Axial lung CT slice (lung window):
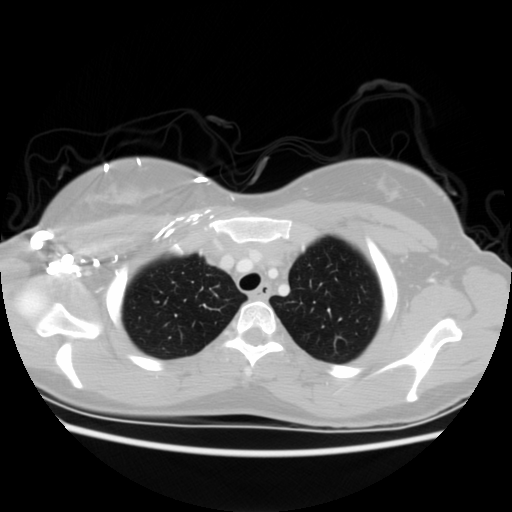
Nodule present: no